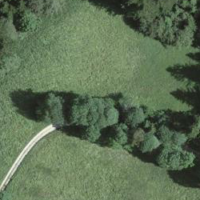
EUNIS habitat code: 44
Species observed at this site:
Sambucus racemosa
Volucella pellucens